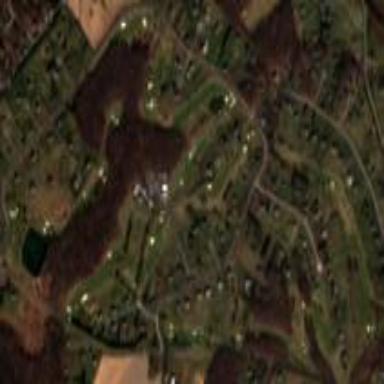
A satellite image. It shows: Golf course surrounded by greenery.